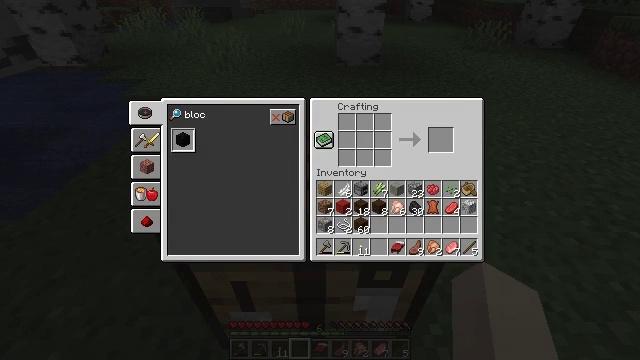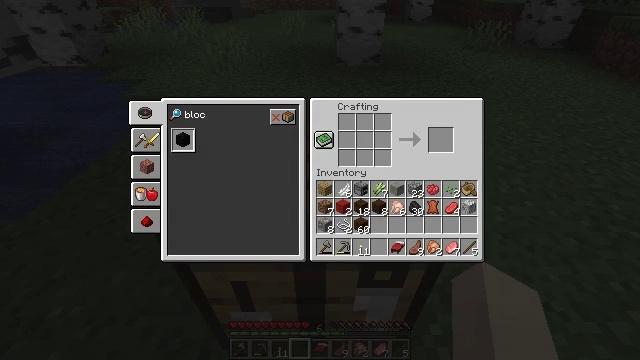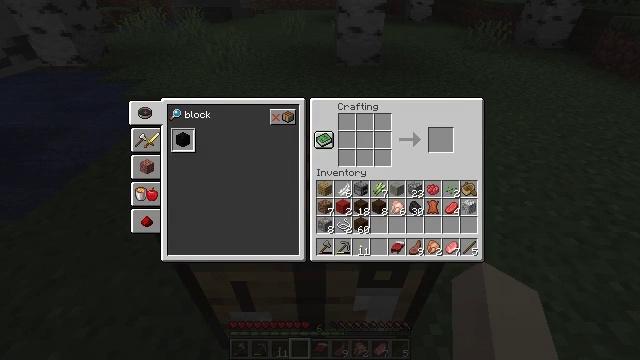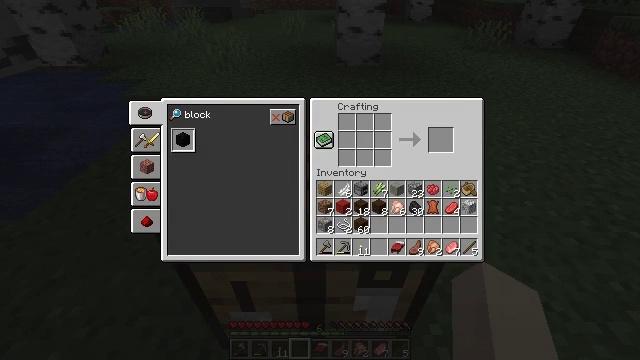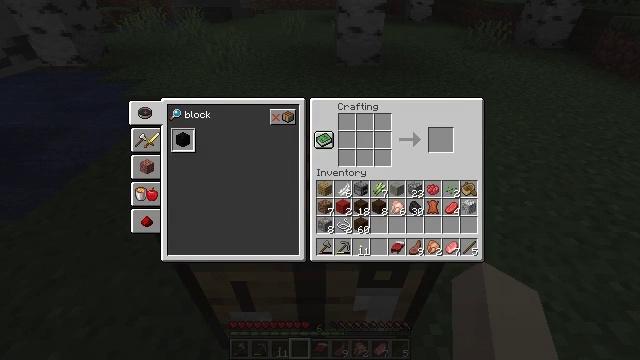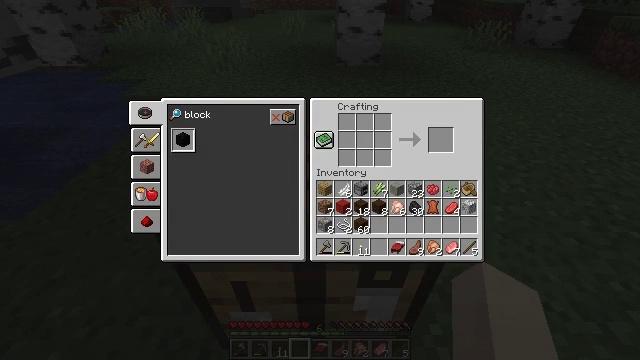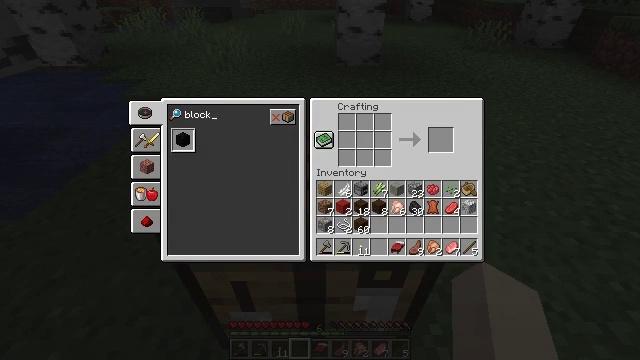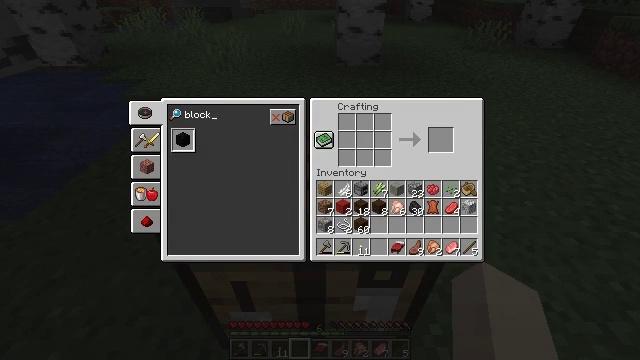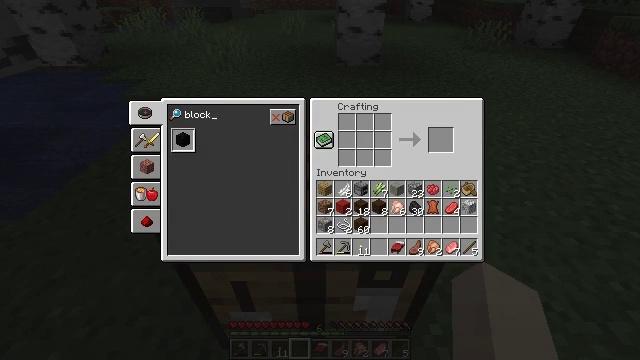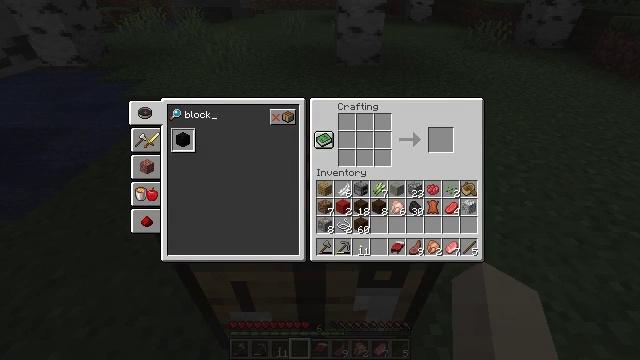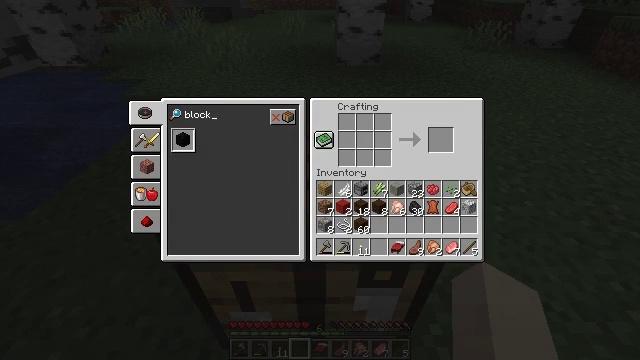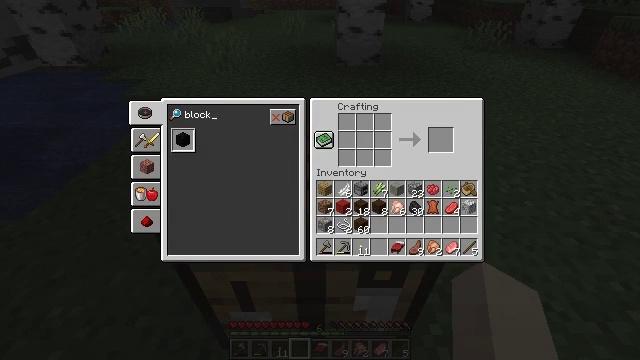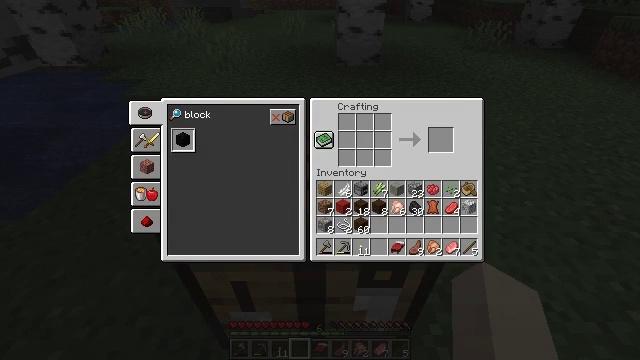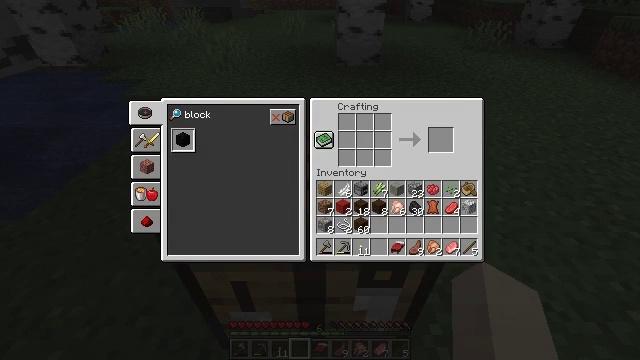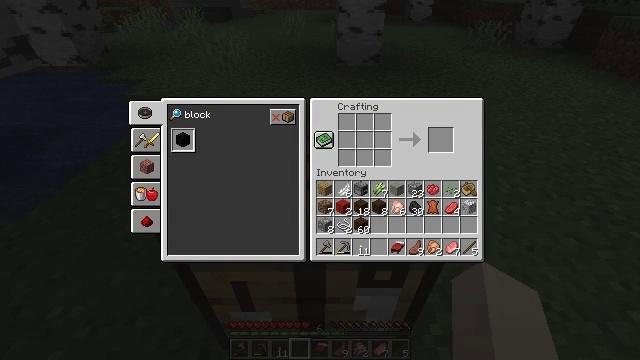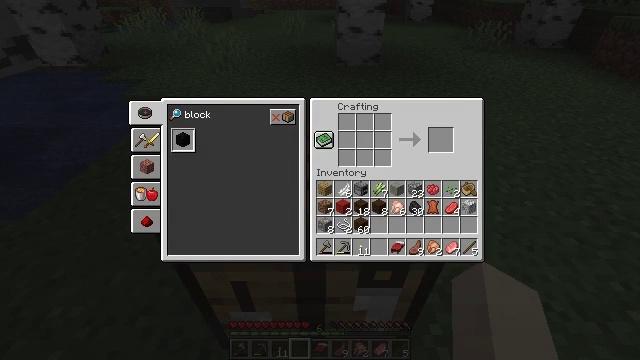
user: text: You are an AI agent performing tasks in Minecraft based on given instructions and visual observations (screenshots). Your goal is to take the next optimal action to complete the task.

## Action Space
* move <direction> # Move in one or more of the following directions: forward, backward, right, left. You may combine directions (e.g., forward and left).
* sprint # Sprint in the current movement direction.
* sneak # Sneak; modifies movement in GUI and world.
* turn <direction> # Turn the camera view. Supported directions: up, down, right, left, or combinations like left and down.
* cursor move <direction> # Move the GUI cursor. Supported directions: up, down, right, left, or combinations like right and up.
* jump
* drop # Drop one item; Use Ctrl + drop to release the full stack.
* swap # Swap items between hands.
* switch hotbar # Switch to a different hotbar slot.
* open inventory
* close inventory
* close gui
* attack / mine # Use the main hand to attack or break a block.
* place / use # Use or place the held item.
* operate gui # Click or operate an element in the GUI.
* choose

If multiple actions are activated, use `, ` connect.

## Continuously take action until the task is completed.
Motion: motion action
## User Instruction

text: Open the crafting table and craft a coal block.
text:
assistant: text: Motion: no_op
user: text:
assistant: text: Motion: no_op
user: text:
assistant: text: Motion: no_op
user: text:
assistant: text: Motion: no_op
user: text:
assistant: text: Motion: no_op
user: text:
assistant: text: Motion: no_op
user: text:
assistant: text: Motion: no_op
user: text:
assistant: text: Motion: no_op
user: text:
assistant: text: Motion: no_op
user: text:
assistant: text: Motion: no_op
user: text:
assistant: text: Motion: no_op
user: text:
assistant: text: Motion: no_op
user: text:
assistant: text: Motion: no_op
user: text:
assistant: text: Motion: no_op
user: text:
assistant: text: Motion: no_op
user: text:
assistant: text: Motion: no_op
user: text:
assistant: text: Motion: no_op
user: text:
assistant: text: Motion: cursor move right and down
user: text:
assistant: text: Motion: no_op
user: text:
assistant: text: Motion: cursor move left
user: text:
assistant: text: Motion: cursor move left and down
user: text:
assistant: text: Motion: no_op
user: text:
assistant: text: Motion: cursor move left
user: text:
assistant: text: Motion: no_op
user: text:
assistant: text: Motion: no_op
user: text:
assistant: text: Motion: no_op
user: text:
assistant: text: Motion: no_op
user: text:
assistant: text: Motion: no_op
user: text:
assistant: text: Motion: operate gui
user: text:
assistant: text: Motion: operate gui